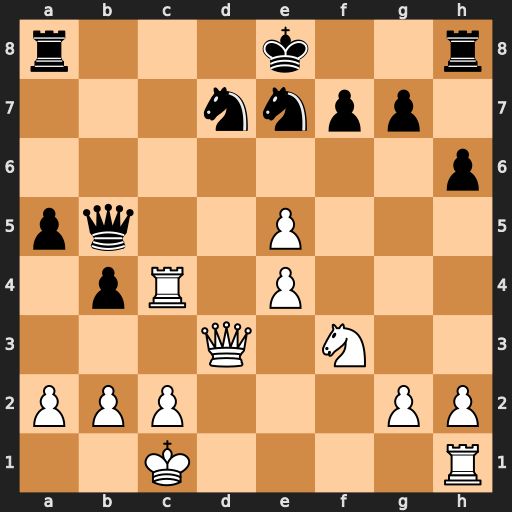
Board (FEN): r3k2r/3nnpp1/7p/pq2P3/1pR1P3/3Q1N2/PPP3PP/2K4R
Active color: w
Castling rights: kq
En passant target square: -
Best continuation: Rc8+ Rxc8 Qxb5